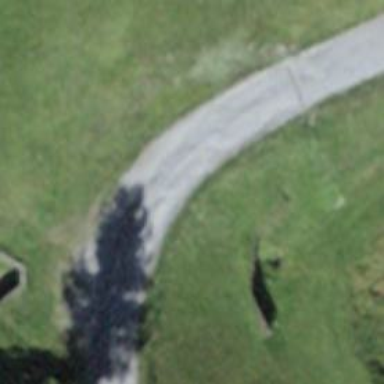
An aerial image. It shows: Unpaved unclassified road.